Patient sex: M
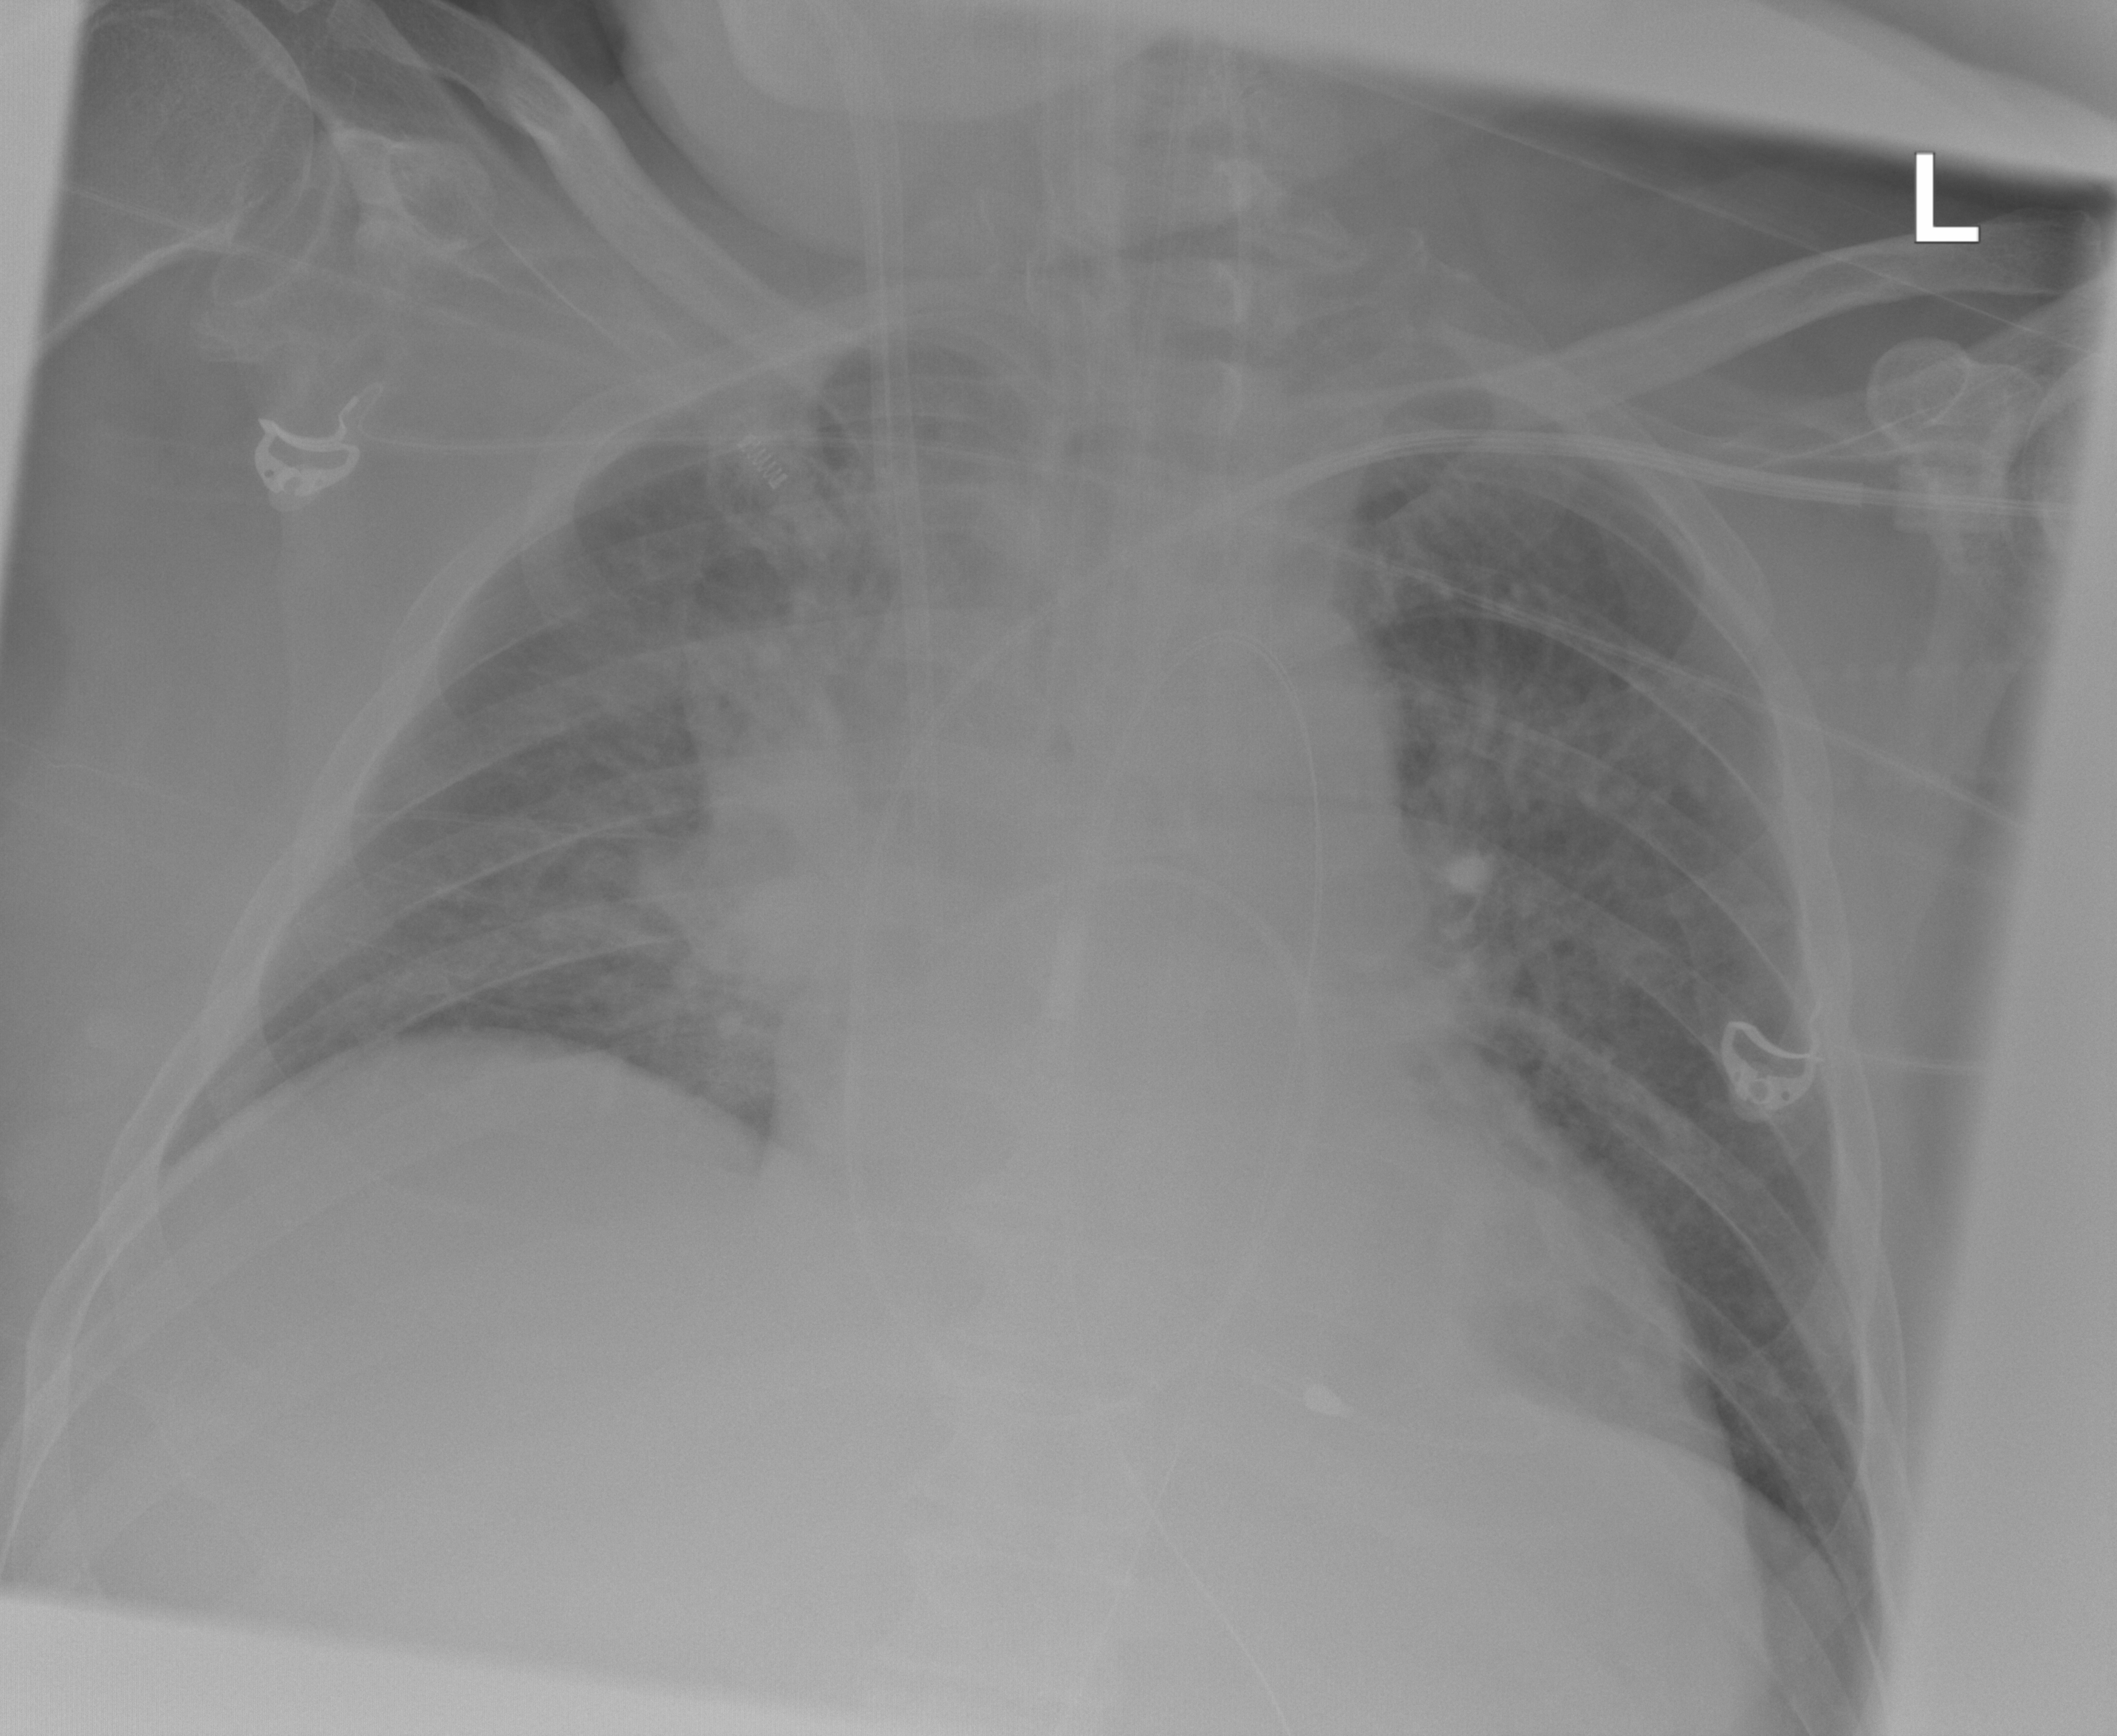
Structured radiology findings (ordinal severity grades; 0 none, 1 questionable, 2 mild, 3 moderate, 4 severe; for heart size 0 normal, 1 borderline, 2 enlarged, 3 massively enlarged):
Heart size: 2
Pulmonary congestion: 2
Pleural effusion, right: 0
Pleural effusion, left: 0
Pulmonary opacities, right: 1
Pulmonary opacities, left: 0
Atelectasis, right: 2
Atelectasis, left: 0